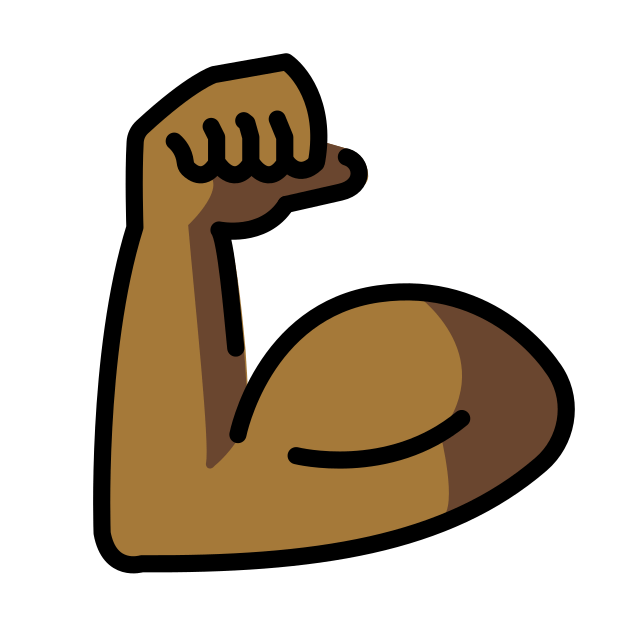
flexed biceps: medium-dark skin tone